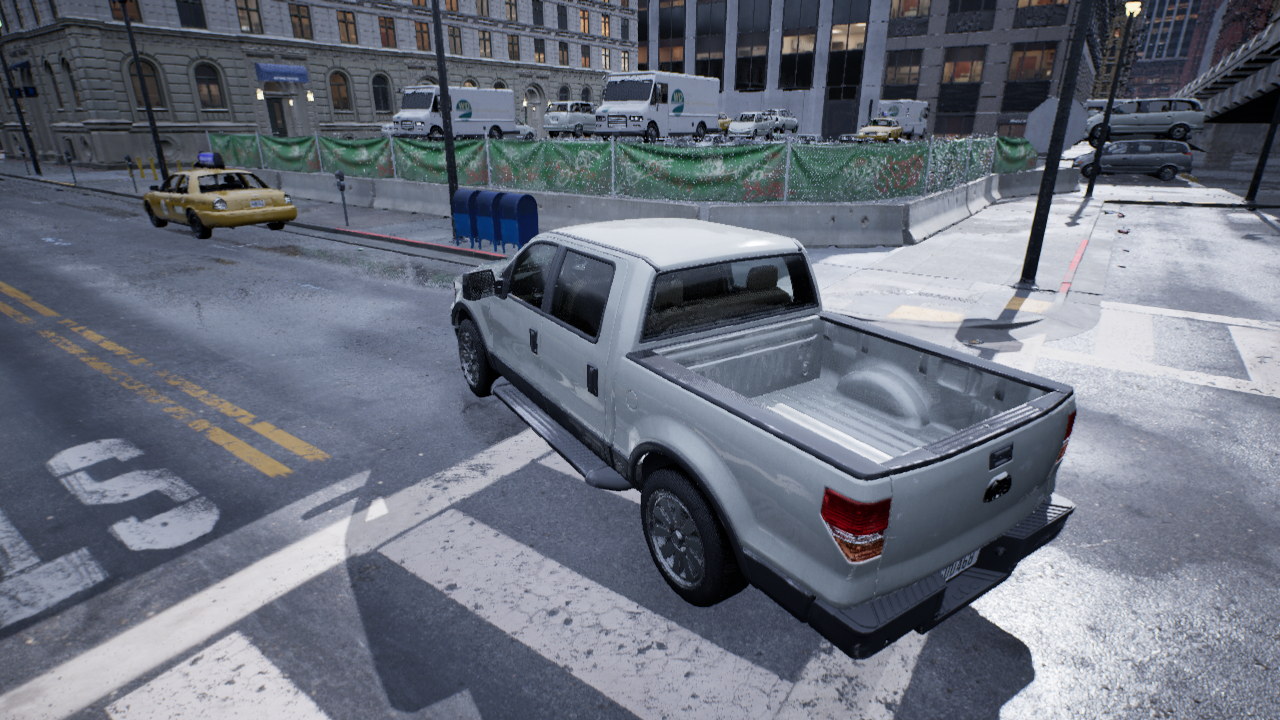
Venue: intersection
Lighting: overcast
Vehicle rig: pickup